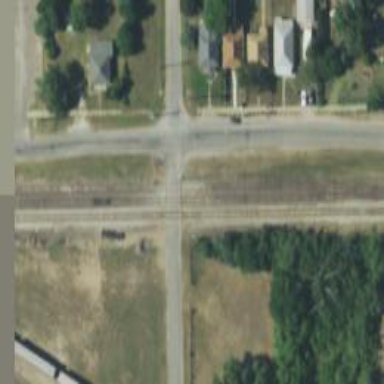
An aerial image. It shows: Level crossing along the railway.